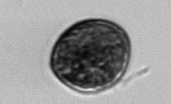
Label: Prorocentrum